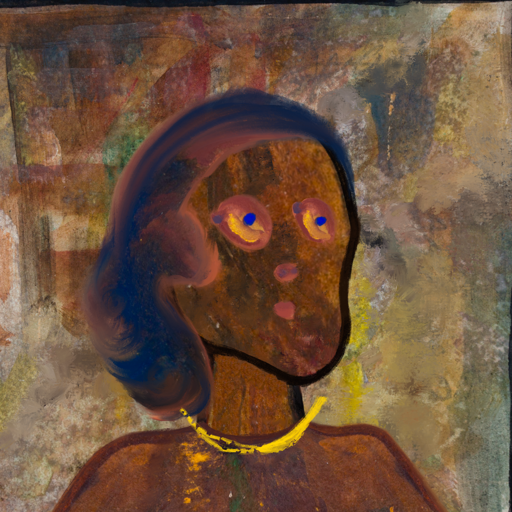
Background: Mosgoul, Head And Neck Side: Mosgoul, Face Side: Mother_And_Son_Son, Bust: Comrade, Hair Side: Mother_And_Son_Son, Head Accessory: Blank, Second Necklace: Blank, Necklace: Irani_1, Baby: Blank